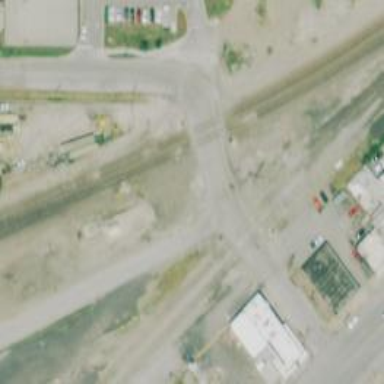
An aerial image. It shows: Level crossing along the railway.